Field crop: tomato
Growth stage: 1
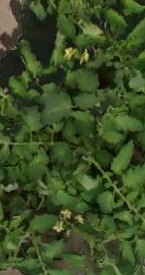
Species: tomato